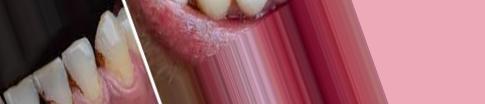
Condition: Tooth Discoloration